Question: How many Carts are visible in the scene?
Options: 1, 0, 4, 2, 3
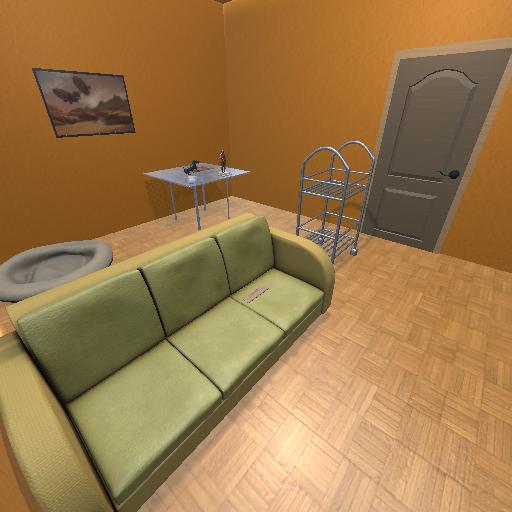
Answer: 1